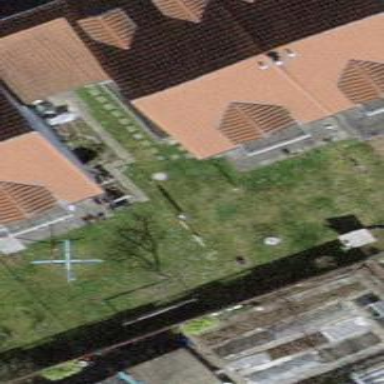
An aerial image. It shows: Gabled roof house.